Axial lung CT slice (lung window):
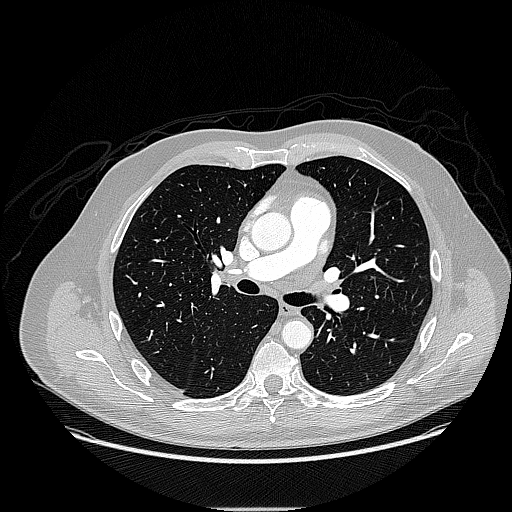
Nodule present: no